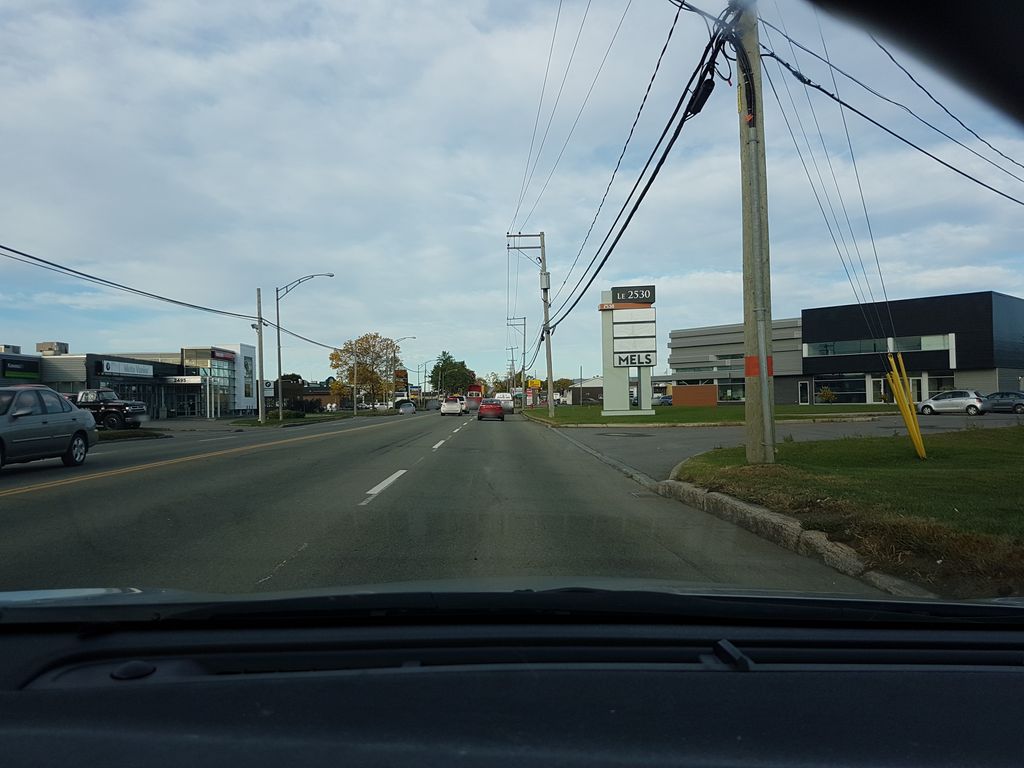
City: quebec_city